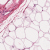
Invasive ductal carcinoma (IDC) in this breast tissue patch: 0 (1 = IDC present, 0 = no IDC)